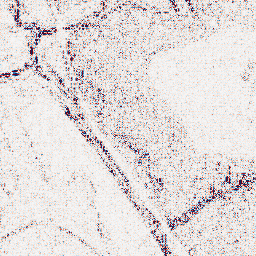
Category: wavelet
Decomposition family: wavelet_reverse_biorthogonal
Decomposition parameters: wavelet: rbio4.4
level: 1
Upsampling method: sinc_hamming
Upsampling parameters: scale: 4
kernel_size: 8
Upsampling scale: 4